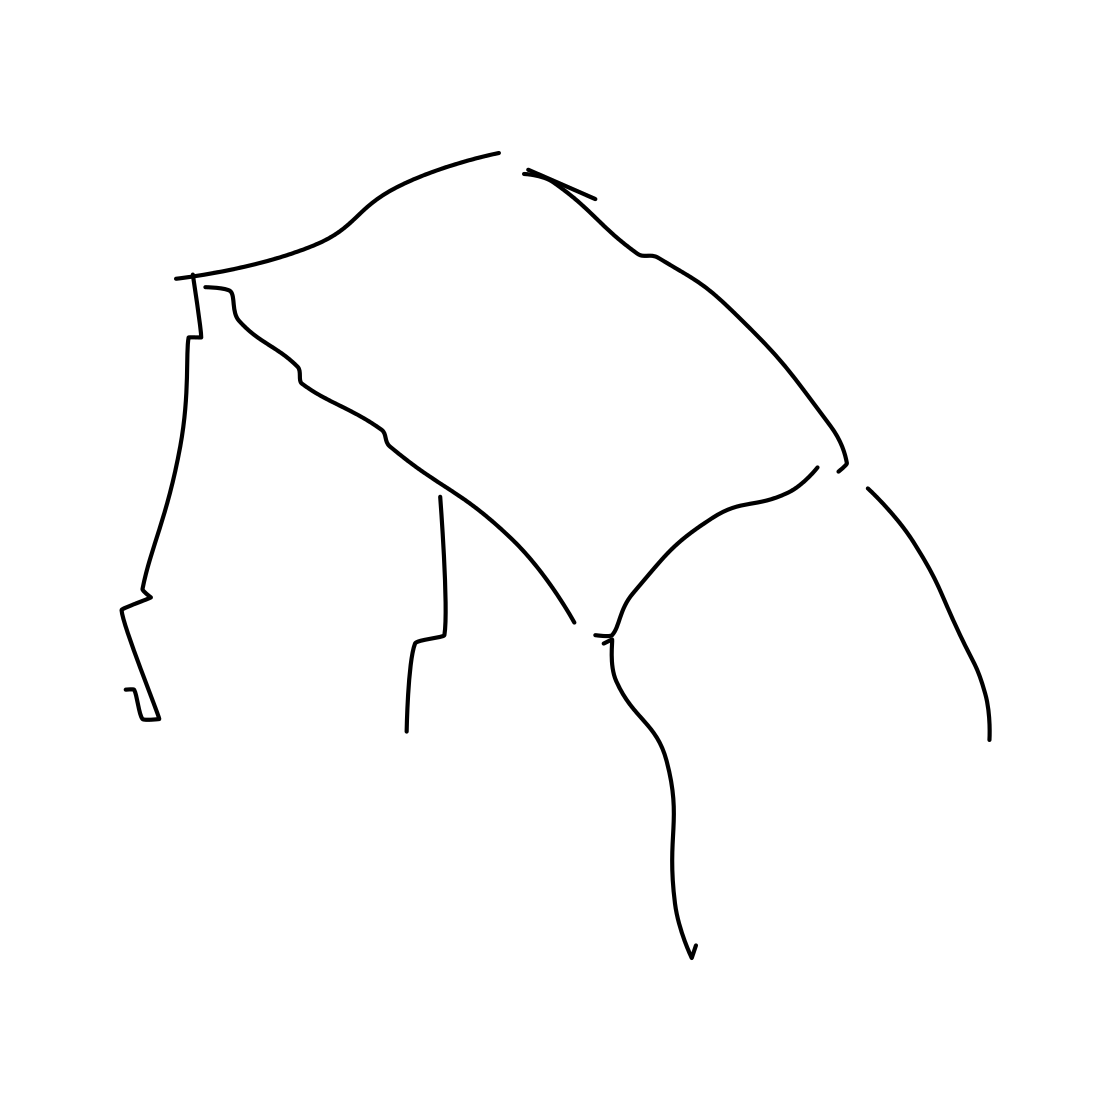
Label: table